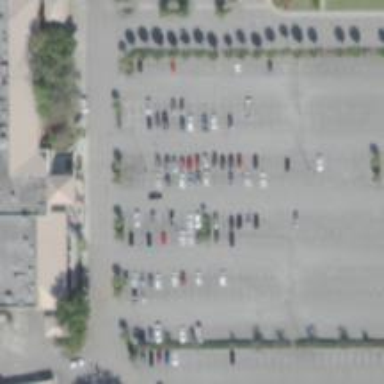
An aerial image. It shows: Parking space is available.